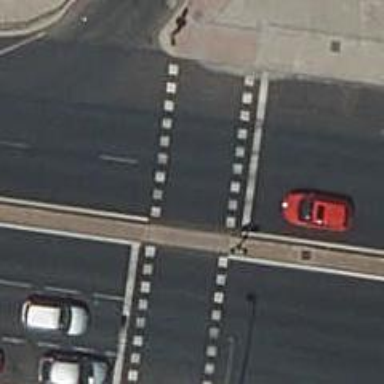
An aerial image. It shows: Zebra crossing with traffic signals. The crossing is marked by traffic lights.